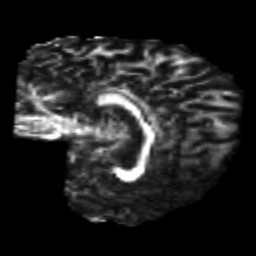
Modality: FA
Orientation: sagittal
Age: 24
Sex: female
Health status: healthy
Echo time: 0.074 s